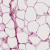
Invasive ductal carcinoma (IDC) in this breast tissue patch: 0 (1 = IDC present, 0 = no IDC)